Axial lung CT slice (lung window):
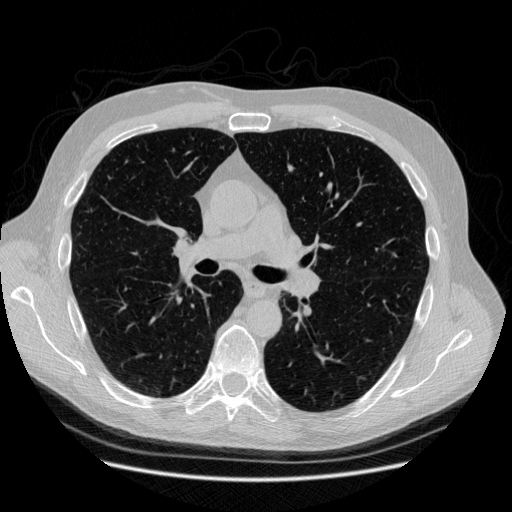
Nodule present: no